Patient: sex M, age 66
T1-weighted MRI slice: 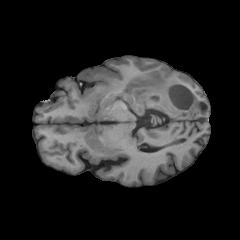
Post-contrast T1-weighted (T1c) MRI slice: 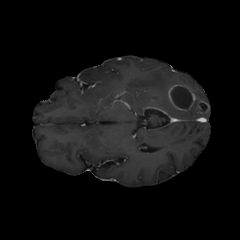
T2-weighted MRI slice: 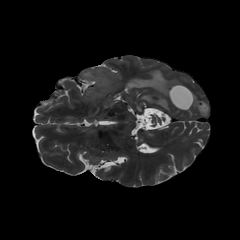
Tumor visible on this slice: yes
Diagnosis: Glioblastoma, IDH-wildtype
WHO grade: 4